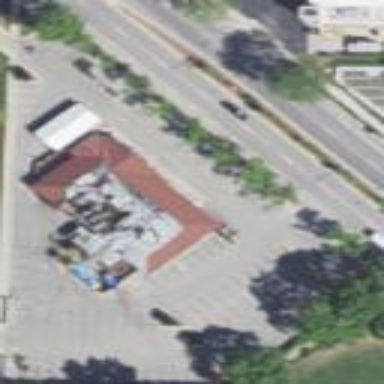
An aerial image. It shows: Retail area.